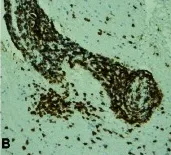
Figure 2. B: Immunohistochemical staining for CD3 showing infiltration of T-lymphocytes.
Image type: pathology (immunostaining)